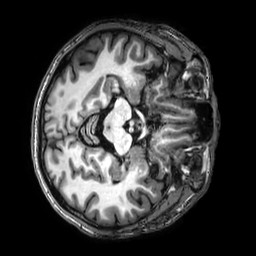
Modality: T1w
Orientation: axial
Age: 29
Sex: male
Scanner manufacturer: philips
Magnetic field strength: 3 T
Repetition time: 0.008139 s
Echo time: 0.003724 s